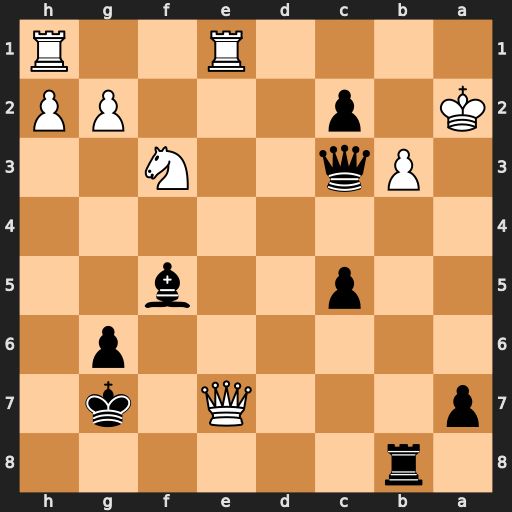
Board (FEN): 1r6/p3Q1k1/6p1/2p2b2/8/1Pq2N2/K1p3PP/4R2R
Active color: b
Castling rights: -
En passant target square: -
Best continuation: Kg8 Qe8+ Rxe8